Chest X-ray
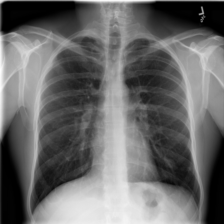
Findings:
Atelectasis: negative
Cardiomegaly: negative
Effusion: negative
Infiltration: negative
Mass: positive
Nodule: negative
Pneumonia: negative
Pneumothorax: negative
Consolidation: negative
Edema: negative
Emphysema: negative
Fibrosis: negative
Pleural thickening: positive
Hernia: negative